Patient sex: F
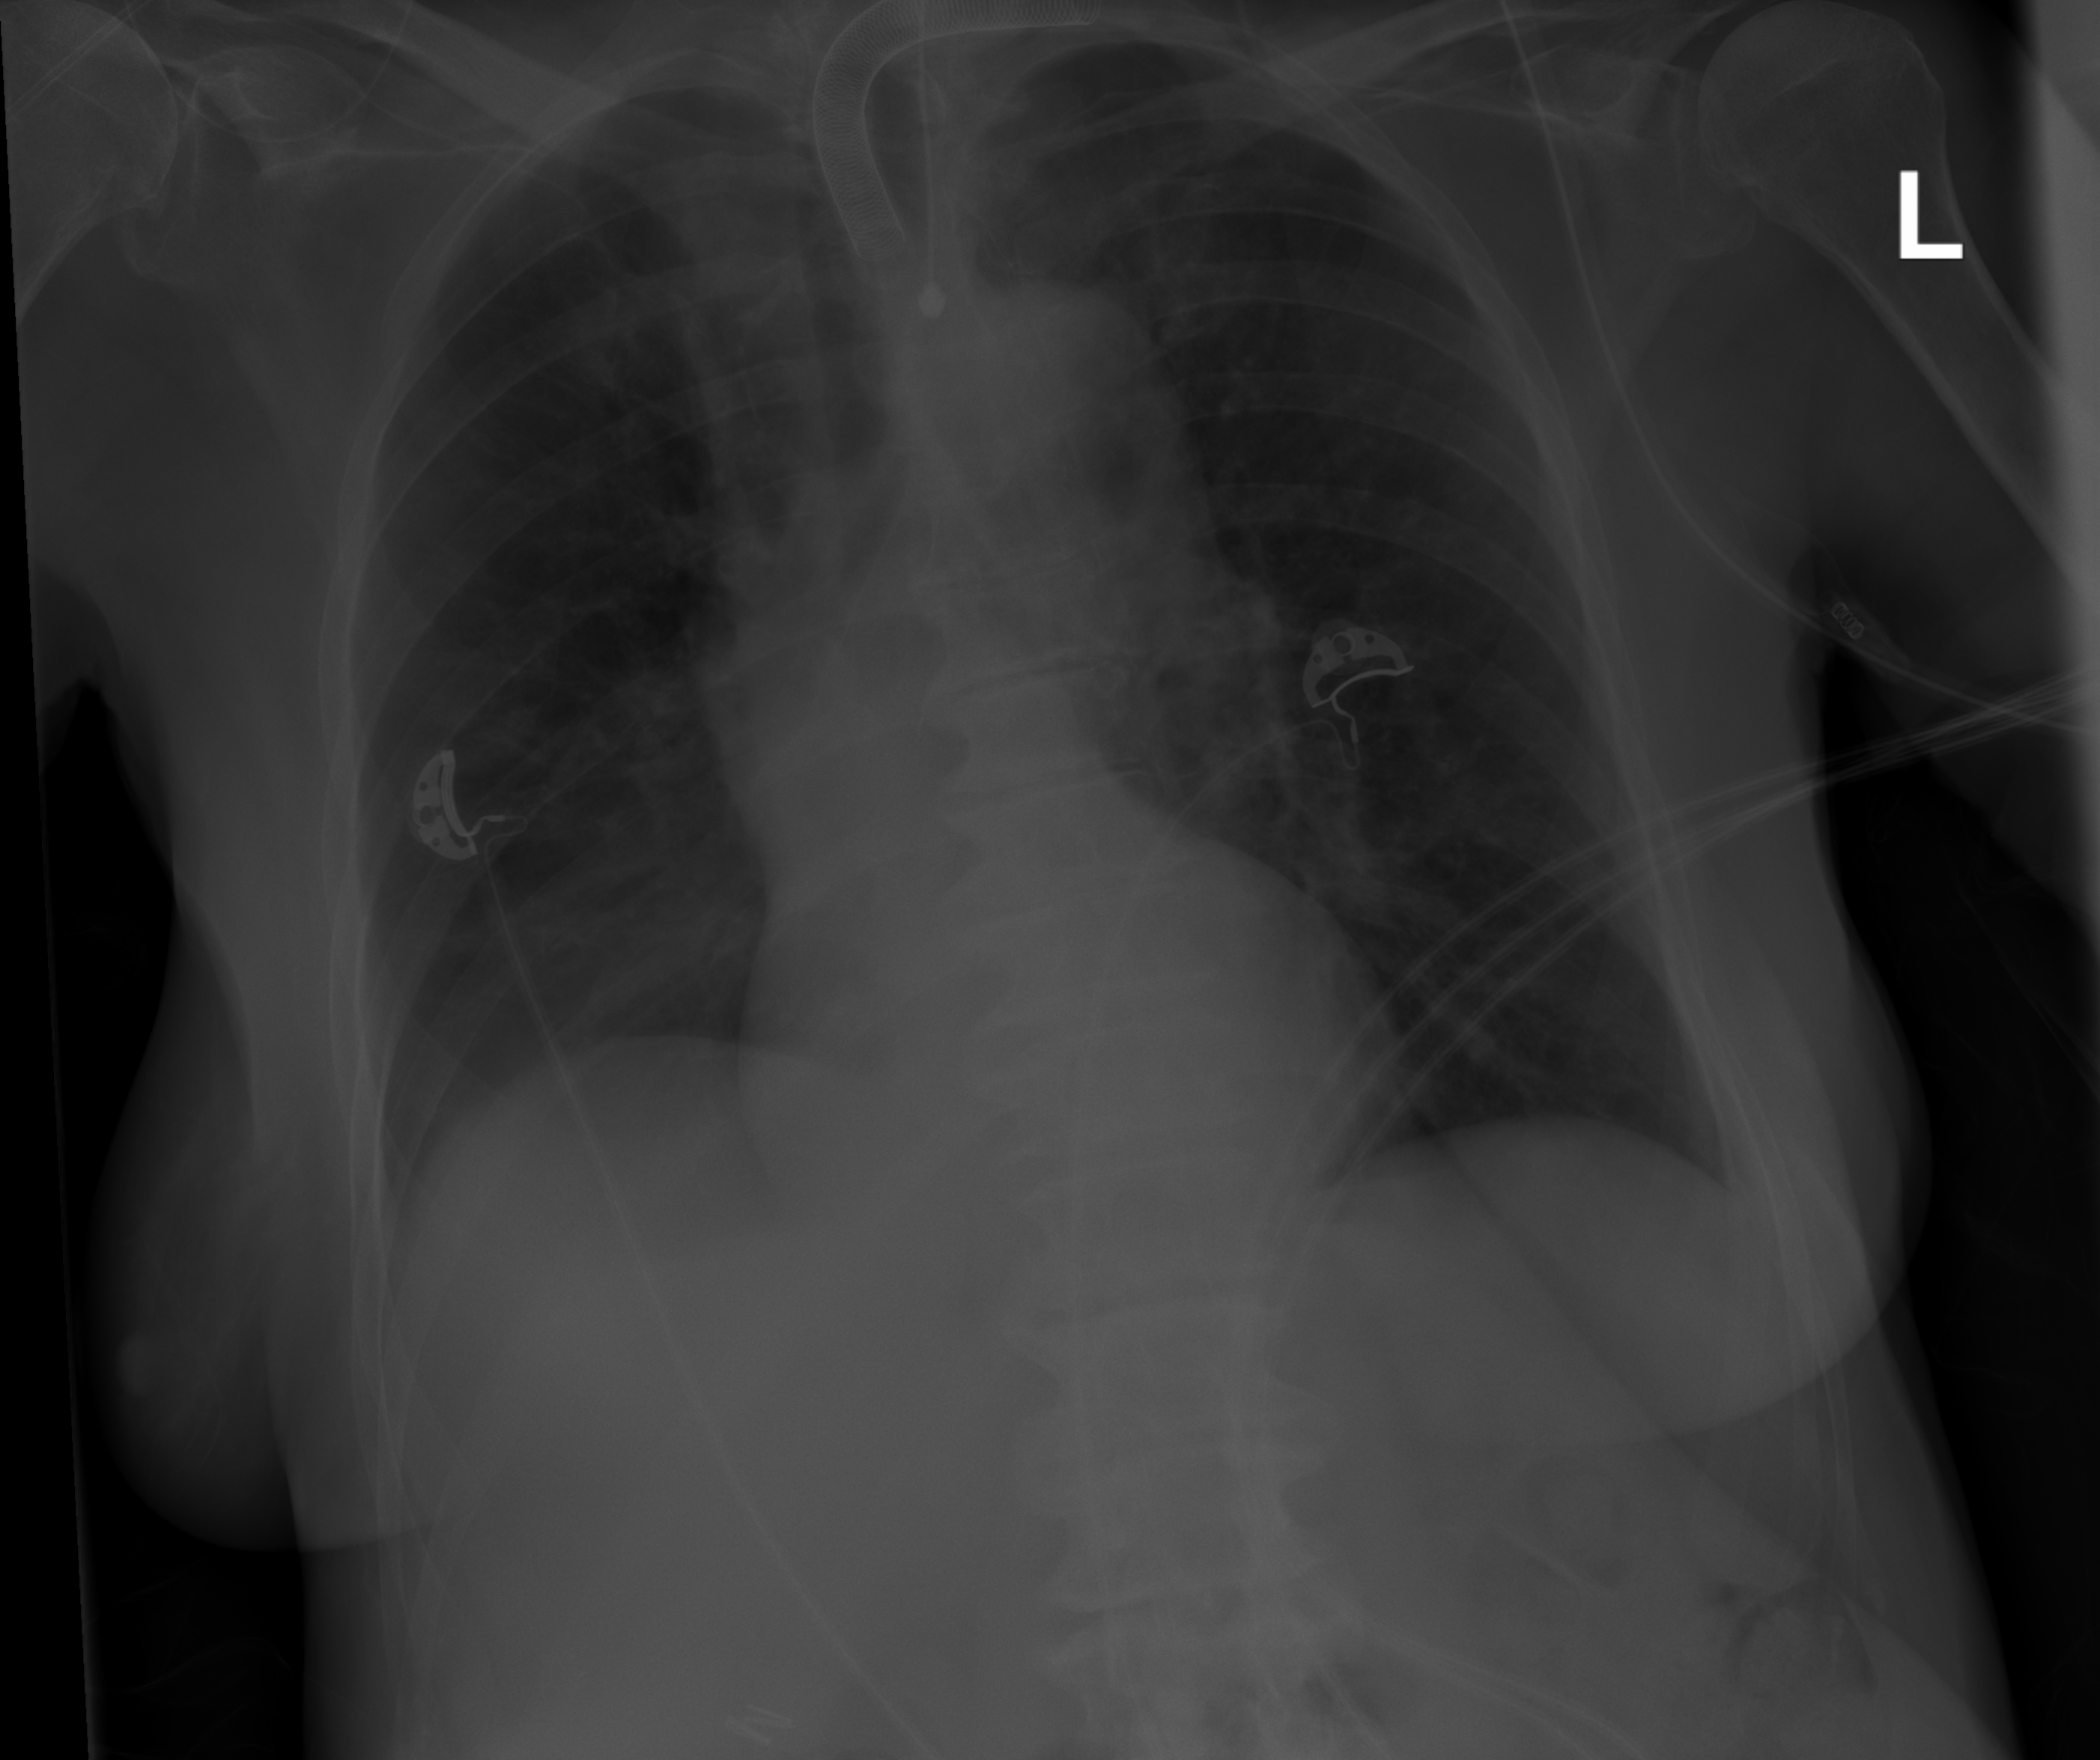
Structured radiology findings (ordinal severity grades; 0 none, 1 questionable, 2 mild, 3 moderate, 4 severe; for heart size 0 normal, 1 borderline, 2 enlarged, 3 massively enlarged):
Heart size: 0
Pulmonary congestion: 0
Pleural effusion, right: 2
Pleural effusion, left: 0
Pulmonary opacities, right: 0
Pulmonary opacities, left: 0
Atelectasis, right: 0
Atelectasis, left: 0